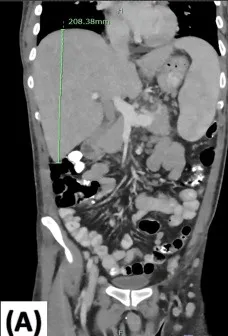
Coronal views of computed tomography (CT) of the chest, abdomen, and pelvis with contrast were completed during the first hospital encounter. . (A) New hepatomegaly in the right lobe measuring 21 cm (previously 16 cm).
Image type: radiology (ct)